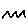
Label: zigzag